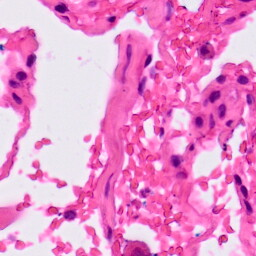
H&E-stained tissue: Lung